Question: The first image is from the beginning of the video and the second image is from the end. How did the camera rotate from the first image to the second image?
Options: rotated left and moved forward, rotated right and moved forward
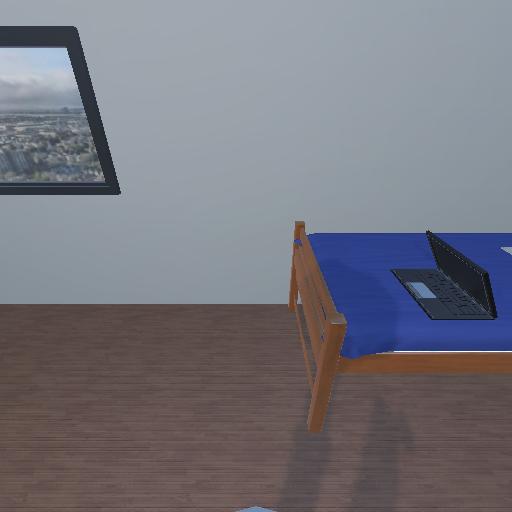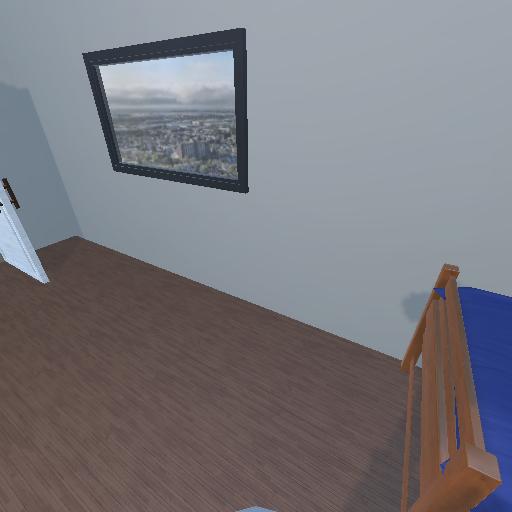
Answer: rotated left and moved forward